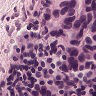
Metastatic tissue present: yes